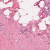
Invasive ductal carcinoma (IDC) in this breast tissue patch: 0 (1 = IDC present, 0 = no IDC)